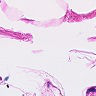
Metastatic tissue present: no